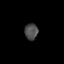
Tissue: prostate
Cell type: Myeloid cells
Senescence score: 0.357
Nuclear area (px): 211
Mean DAPI intensity: 76.005